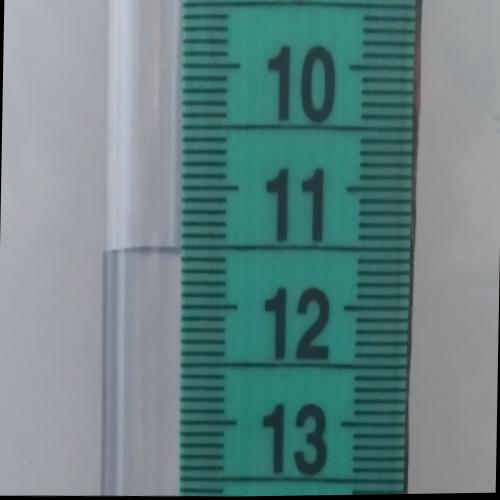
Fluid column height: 11.5 cm